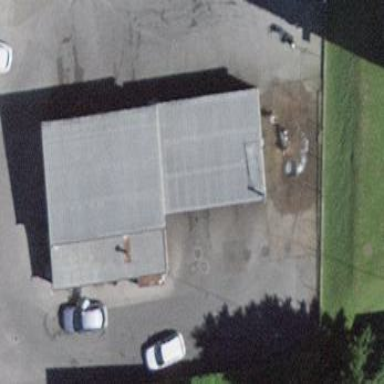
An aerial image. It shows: Building serving as car wash facility.